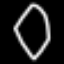
Label: diamond